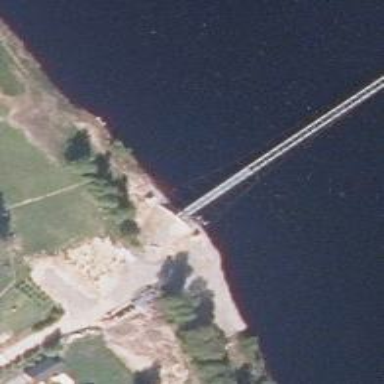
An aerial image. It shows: Footway road that crosses suspension bridge.